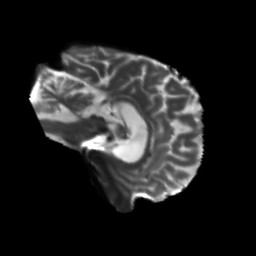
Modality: T2w
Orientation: sagittal
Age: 51
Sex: male
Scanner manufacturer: siemens
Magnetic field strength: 3 T
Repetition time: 5.25 s
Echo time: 0.08 s